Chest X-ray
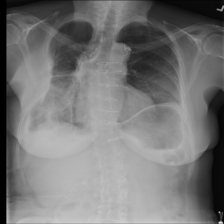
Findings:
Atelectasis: negative
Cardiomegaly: negative
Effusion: negative
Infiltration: negative
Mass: negative
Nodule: negative
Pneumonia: negative
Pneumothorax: negative
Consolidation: negative
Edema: negative
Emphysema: negative
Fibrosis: negative
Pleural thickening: positive
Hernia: negative